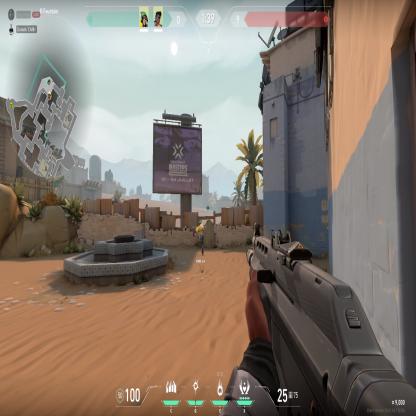
Label: teammate